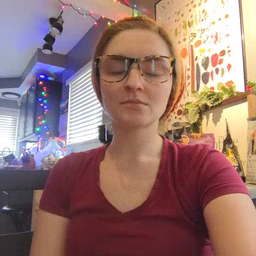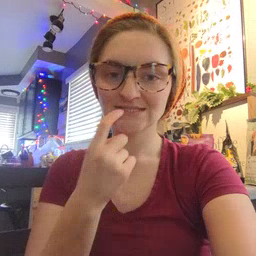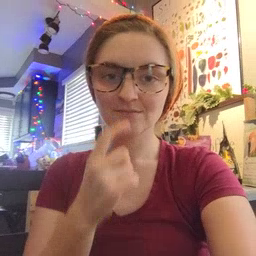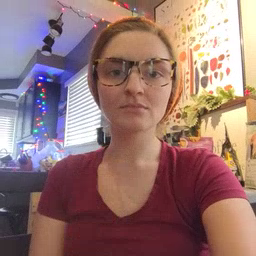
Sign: tooth